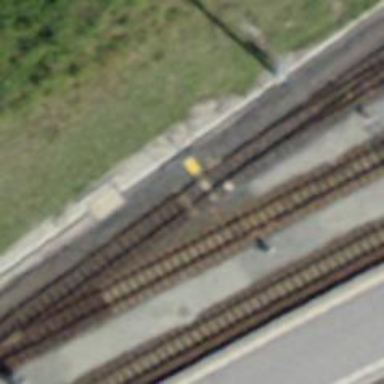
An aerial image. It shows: Railway switch.